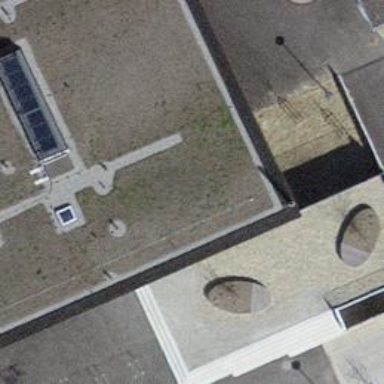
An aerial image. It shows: School building with tile roof.